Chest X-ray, PA view. Patient: 80 years old, sex M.
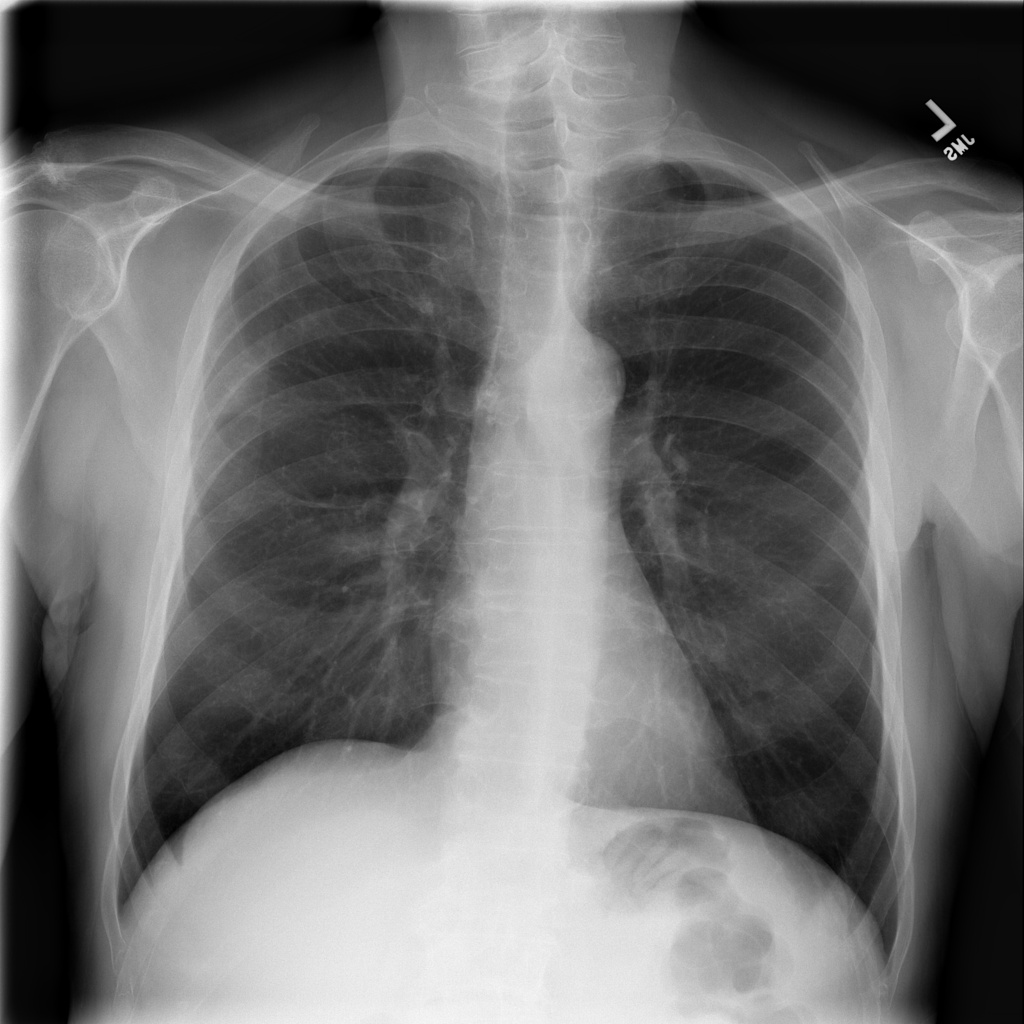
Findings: Infiltration